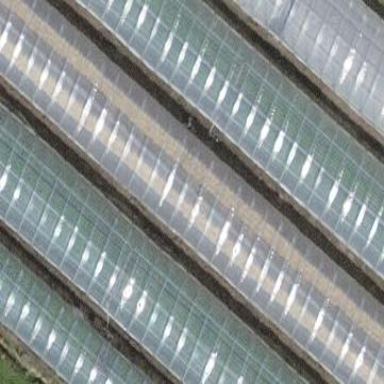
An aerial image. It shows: Greenhouse.